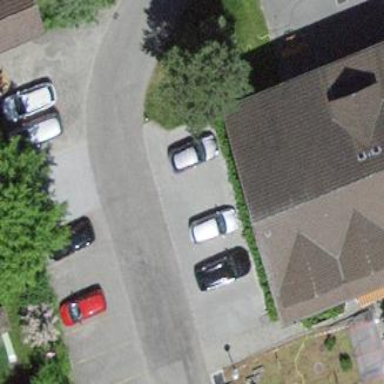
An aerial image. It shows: Parking available on the street side.